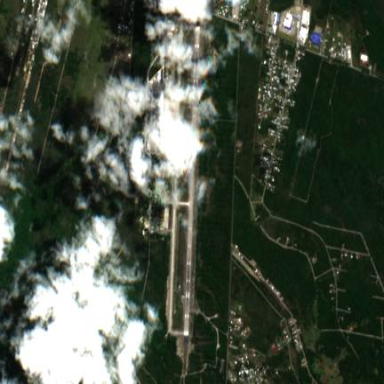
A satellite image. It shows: International aerodrome.